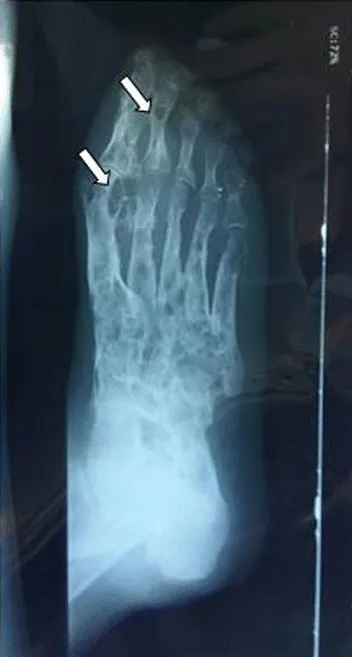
X rays of the foot showing extensive osteomyelitis with tarsal, metatarsal and phalange bones destruction (arrows).
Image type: radiology (x_ray)